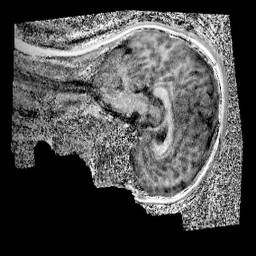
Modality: UNIT1
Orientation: sagittal
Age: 9
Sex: male
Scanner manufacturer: siemens
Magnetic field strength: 3 T
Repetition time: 4 s
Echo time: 0.00299 s